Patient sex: M
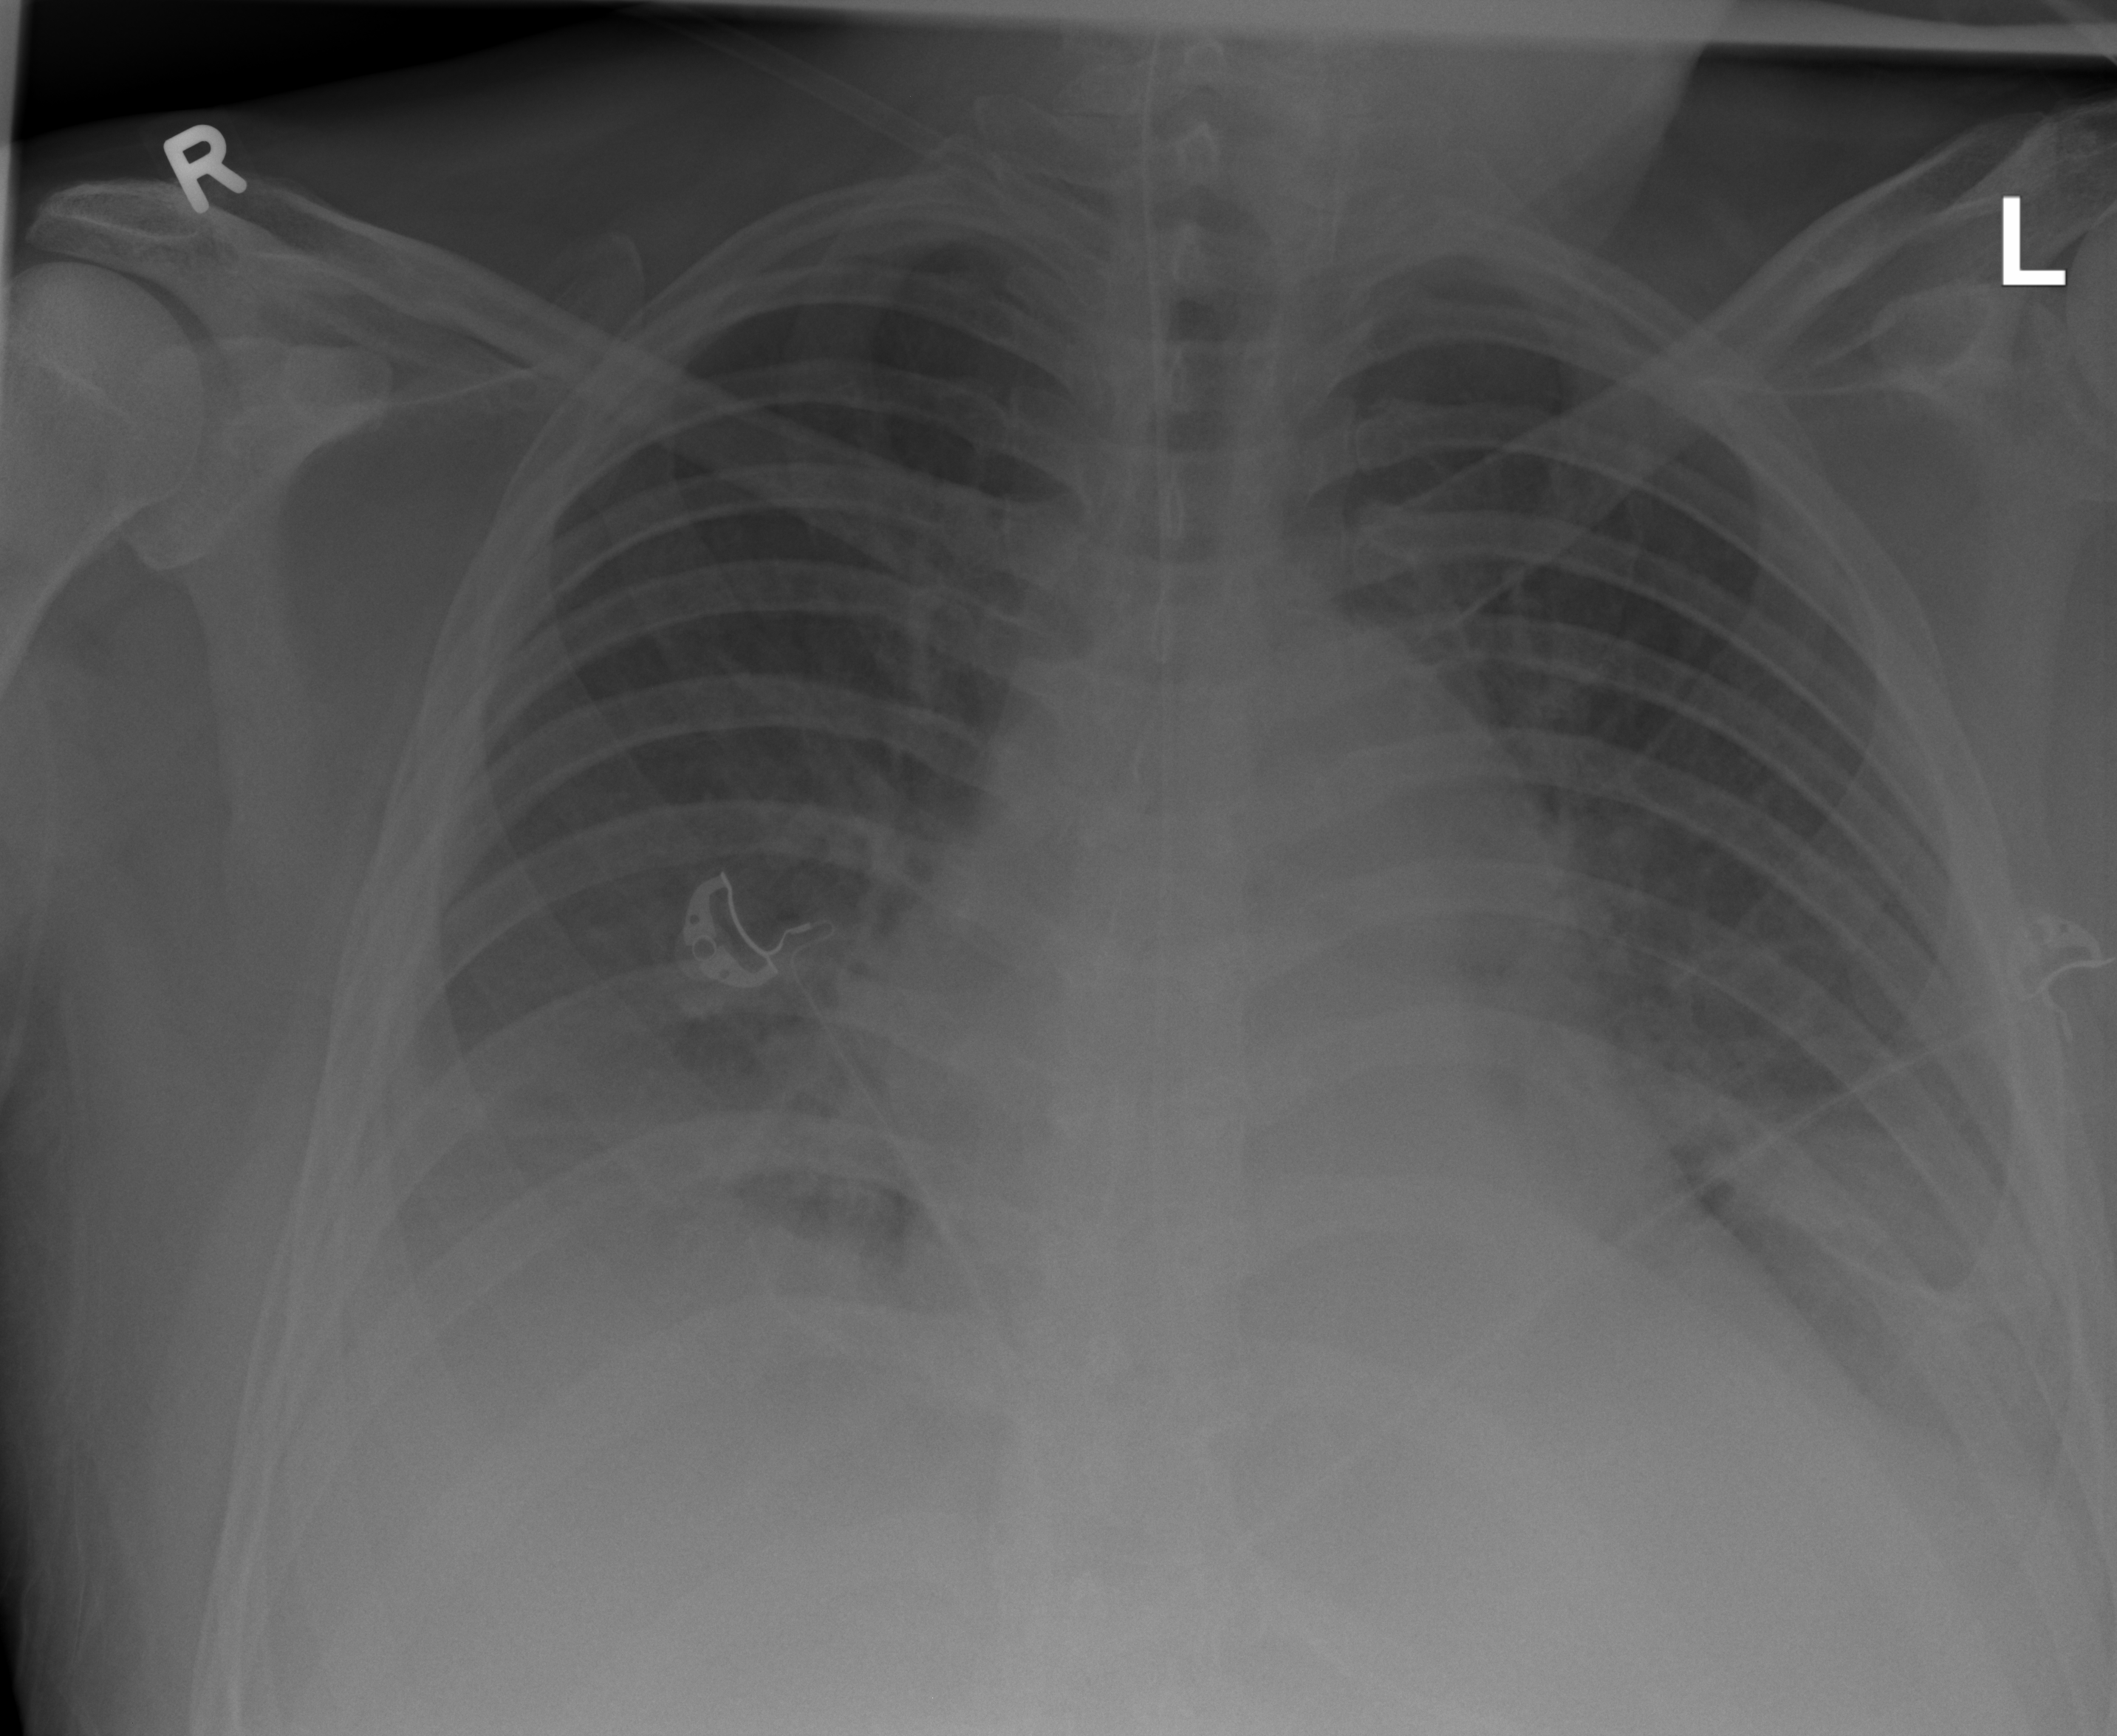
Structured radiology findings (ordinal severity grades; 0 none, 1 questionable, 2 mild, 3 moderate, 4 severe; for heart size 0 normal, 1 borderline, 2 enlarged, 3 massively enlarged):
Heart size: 2
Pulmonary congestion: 1
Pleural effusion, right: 2
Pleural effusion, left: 2
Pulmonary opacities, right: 1
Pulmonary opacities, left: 1
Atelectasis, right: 2
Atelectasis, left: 2